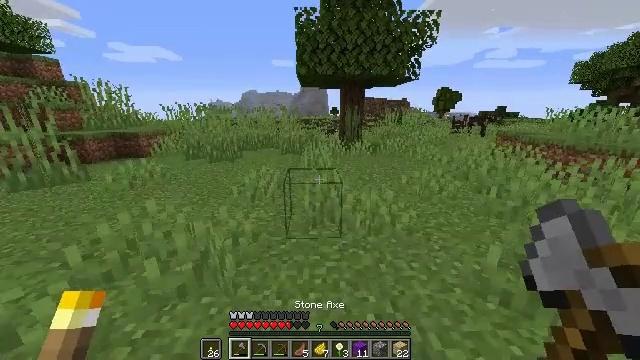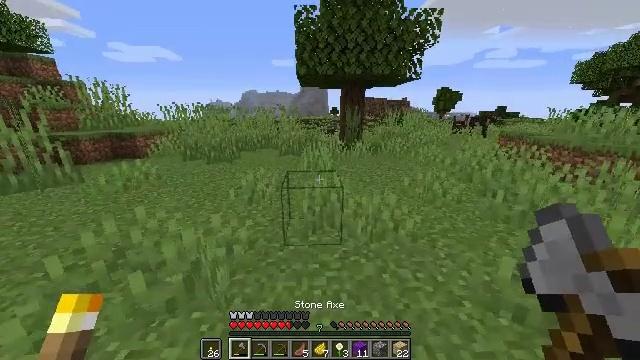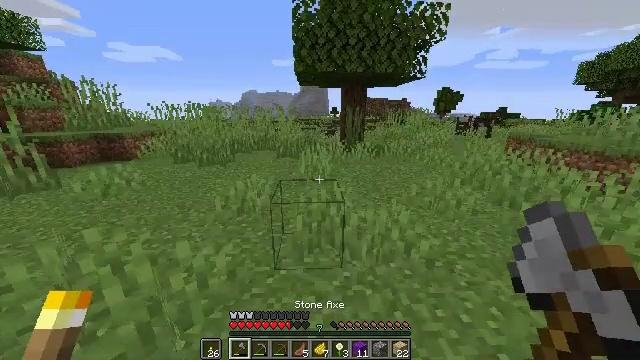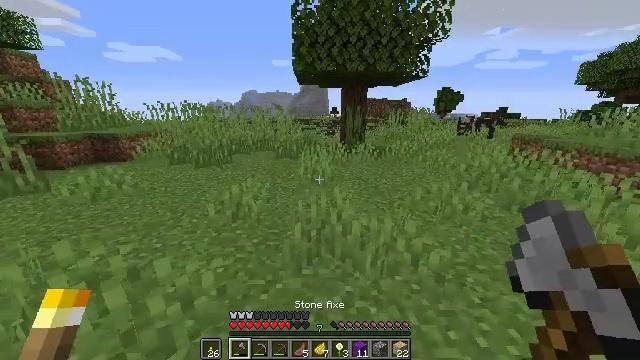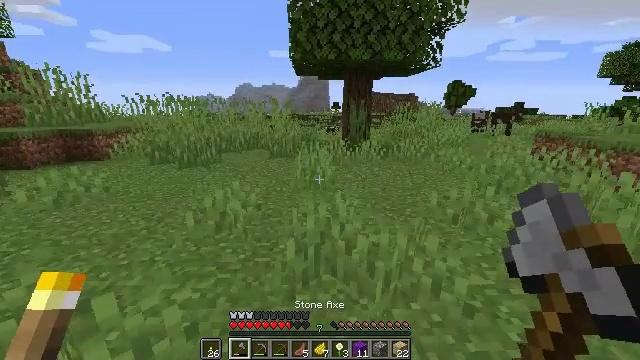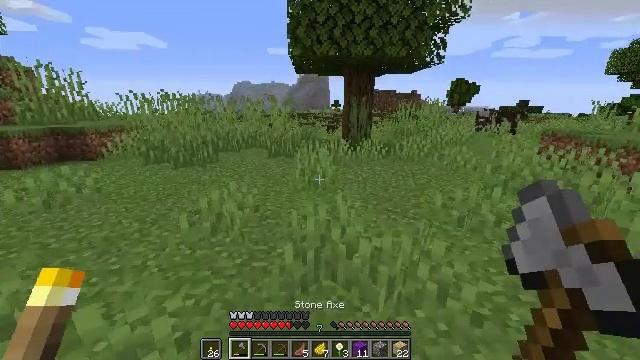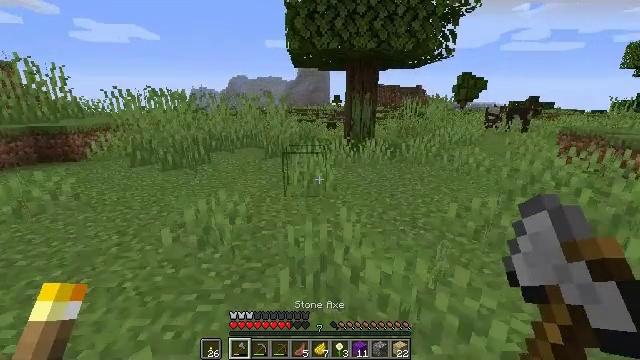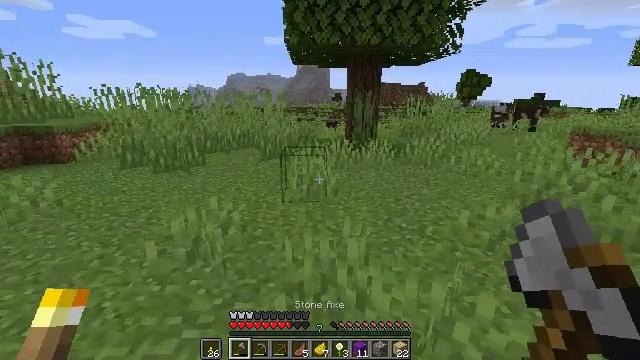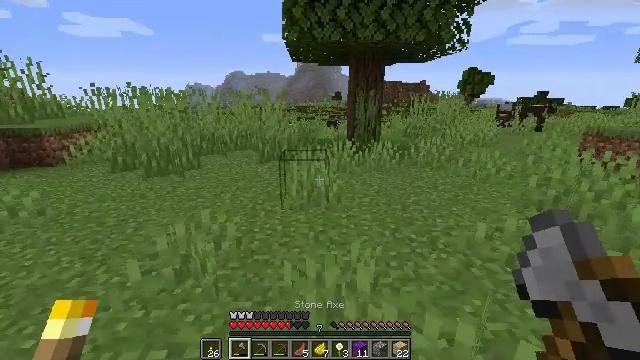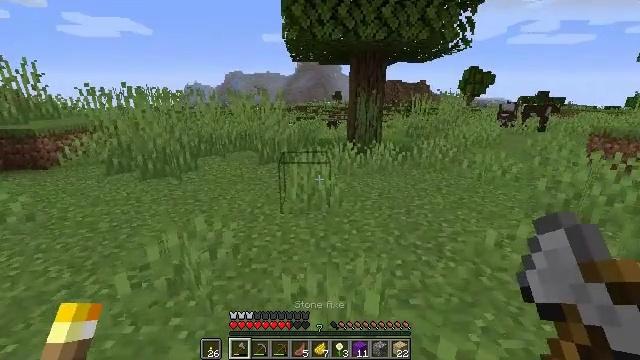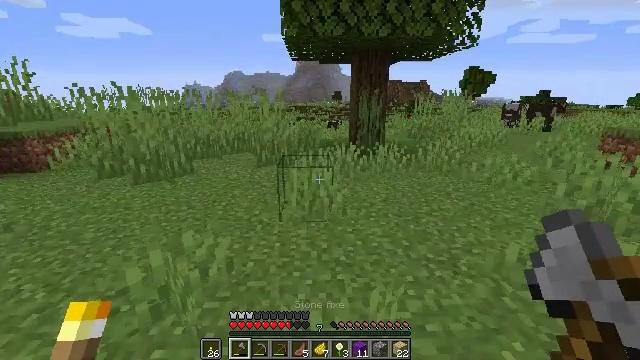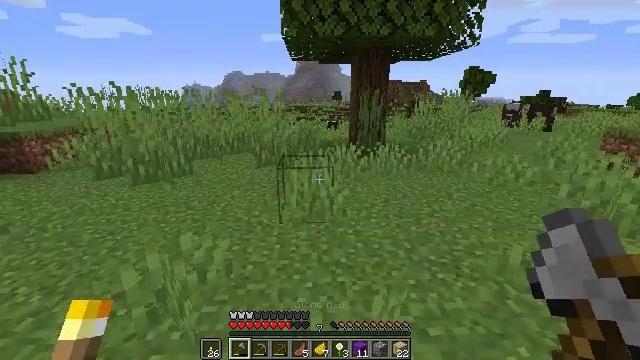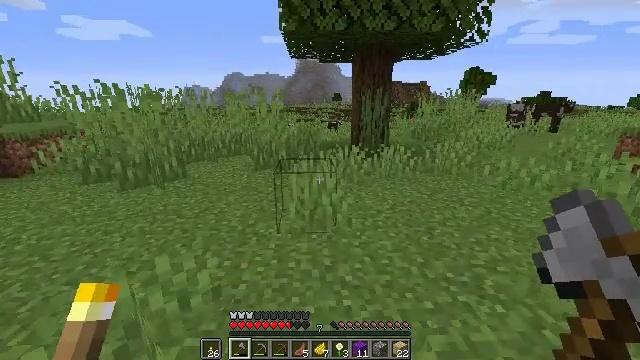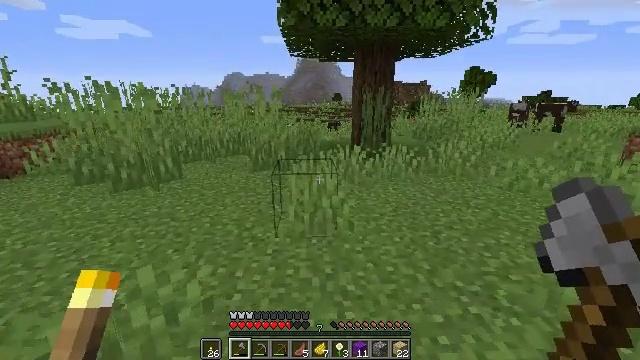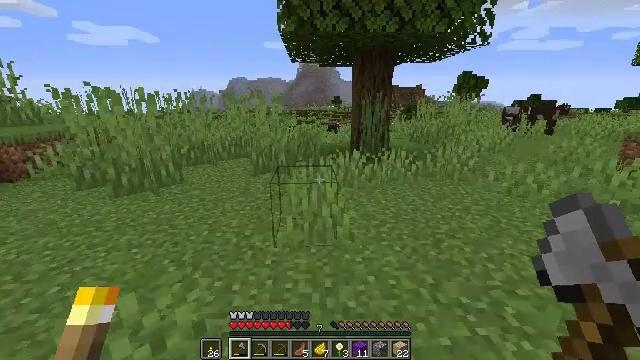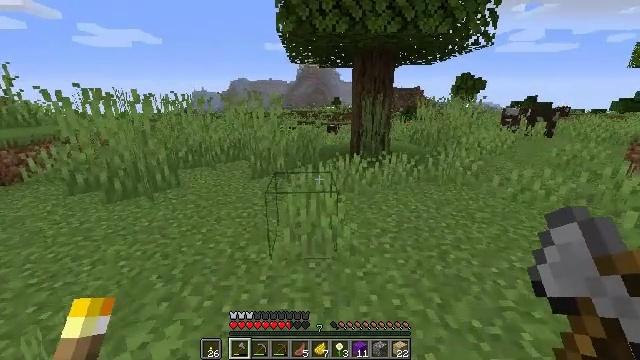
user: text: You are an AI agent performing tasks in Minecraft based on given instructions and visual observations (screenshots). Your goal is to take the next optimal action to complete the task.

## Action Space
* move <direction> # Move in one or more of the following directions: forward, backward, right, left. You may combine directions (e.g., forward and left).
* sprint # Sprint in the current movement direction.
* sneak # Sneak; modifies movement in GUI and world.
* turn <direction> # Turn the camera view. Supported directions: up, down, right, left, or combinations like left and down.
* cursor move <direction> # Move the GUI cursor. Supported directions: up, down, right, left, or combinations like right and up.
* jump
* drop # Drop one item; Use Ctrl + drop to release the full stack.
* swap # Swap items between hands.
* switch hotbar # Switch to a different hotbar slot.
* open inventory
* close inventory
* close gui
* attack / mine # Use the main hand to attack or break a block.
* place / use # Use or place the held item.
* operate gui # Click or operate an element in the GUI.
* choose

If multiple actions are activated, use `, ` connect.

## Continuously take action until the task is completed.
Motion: motion action
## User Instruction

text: Open the crafting table to make purple wool.
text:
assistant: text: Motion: move forward
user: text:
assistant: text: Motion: move forward
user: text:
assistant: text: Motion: no_op
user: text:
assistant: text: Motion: move forward
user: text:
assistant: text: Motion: move forward
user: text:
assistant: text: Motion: move forward
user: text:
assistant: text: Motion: no_op
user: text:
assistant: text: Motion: move forward
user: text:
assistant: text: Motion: move forward
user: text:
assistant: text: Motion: move forward
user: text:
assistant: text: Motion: move forward
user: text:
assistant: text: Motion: move forward
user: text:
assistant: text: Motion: move forward
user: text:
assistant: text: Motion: move forward
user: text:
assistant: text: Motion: move forward
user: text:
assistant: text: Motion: move forward
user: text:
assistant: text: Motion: move forward
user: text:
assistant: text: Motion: move forward
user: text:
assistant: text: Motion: move forward
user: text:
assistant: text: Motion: no_op
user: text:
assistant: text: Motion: no_op
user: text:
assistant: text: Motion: move forward
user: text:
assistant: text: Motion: move forward
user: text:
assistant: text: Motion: move forward
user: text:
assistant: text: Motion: no_op
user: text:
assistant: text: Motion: move forward
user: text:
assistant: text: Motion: move forward
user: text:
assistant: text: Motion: move forward
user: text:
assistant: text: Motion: move forward
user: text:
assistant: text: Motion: move forward